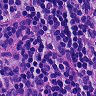
Metastatic tissue present: no